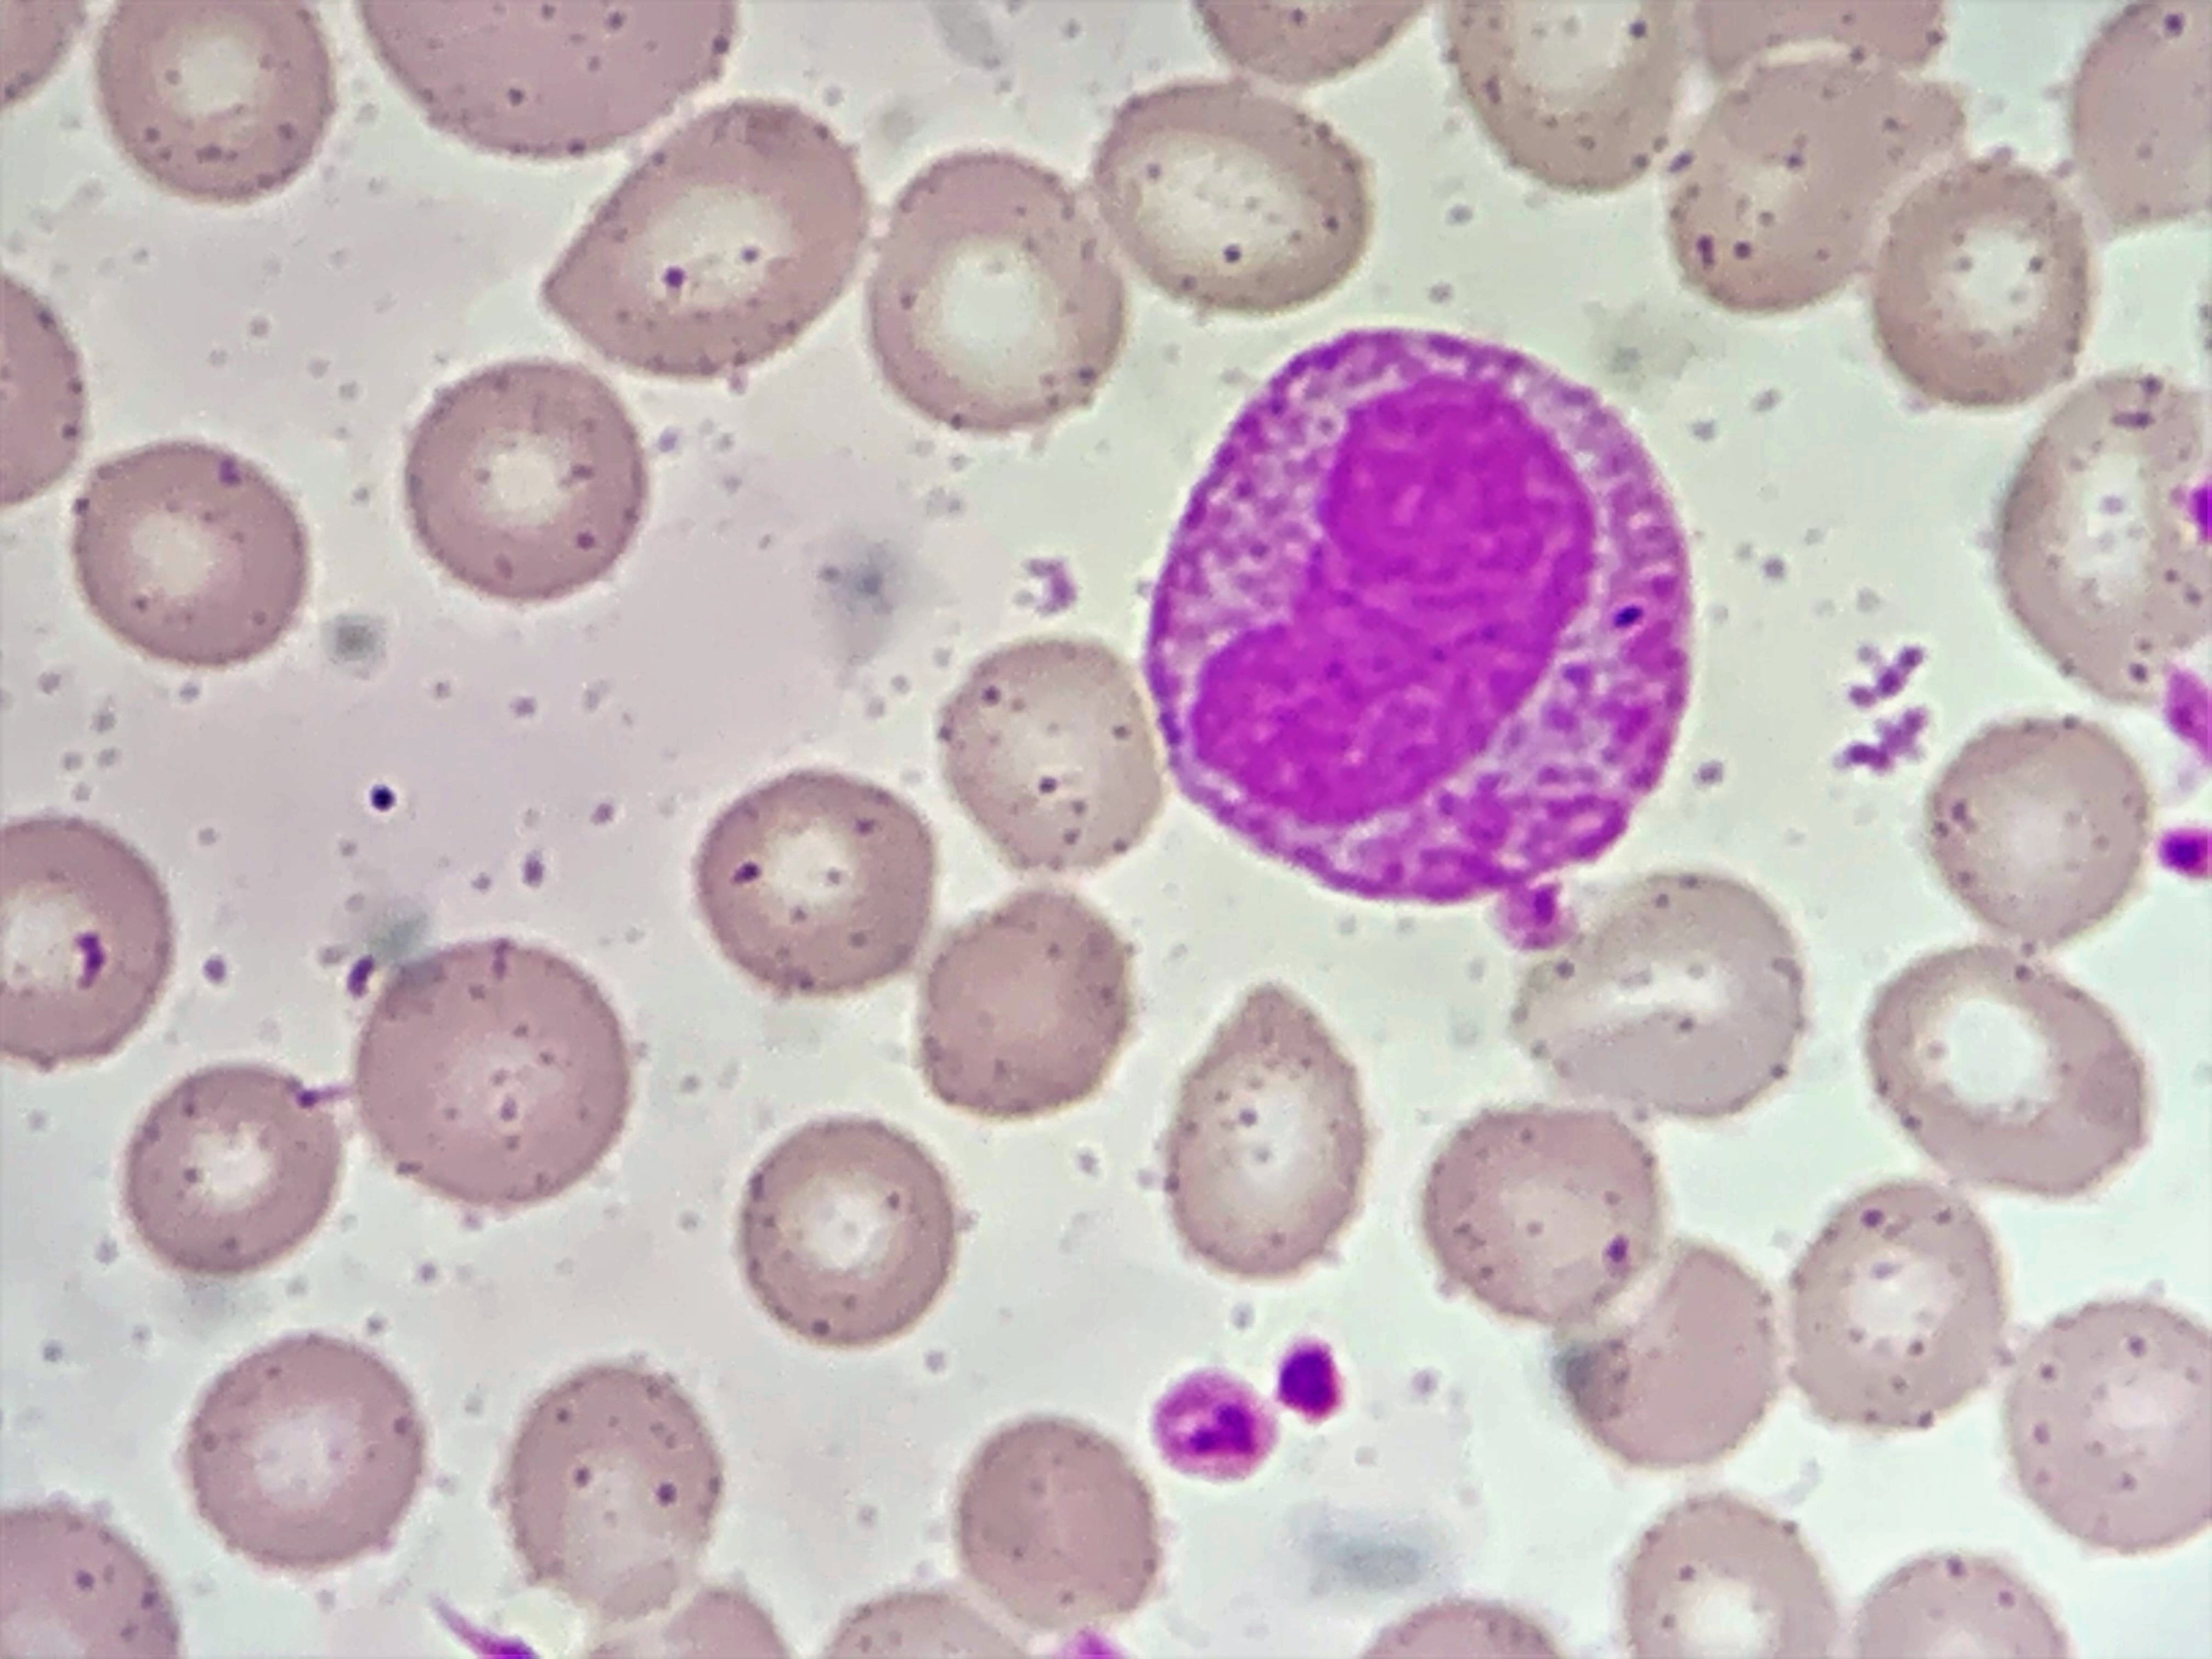
Cell type: MONOCYTES